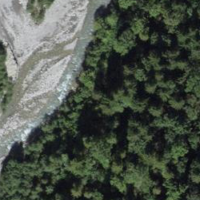
EUNIS habitat code: 44
Species observed at this site:
Pernis apivorus